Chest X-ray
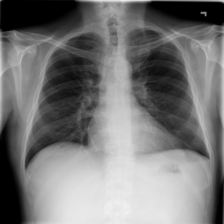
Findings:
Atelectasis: negative
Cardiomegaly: negative
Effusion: negative
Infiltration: positive
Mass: negative
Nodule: negative
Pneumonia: negative
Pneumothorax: negative
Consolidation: negative
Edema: negative
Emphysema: negative
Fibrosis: negative
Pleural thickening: negative
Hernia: negative